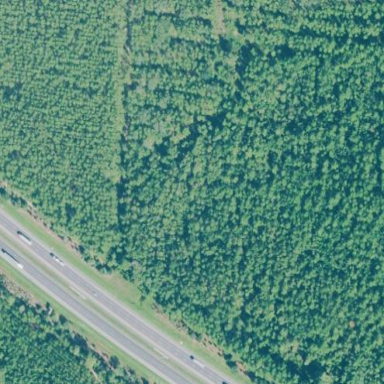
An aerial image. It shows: Forest area dominated by needle-leaved trees.